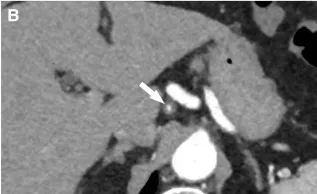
Helicoidal 512 slice computed tomography angiography in arterial phase with 1.3 mm slices. (B) Coronal view of LGA dissection showing a diffuse irregular luminal narrowing (arrow). LGA, left gastric artery.
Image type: radiology (ct)